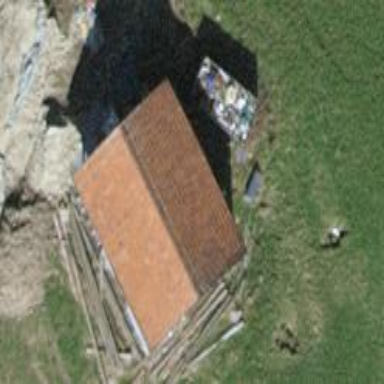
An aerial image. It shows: Shed.